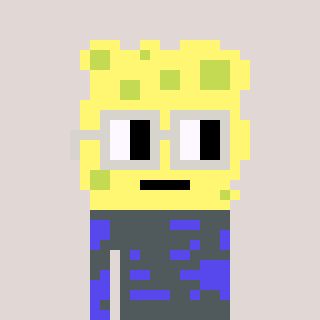
a pixel art character with square light gray glasses, a sponge-shaped head and a computerblue-colored body on a warm background